Question: I upgraded an access 97 application to access 2010
When I create a new form, there's like a master design that I can apply on every forms with 1 click. This feature doesn't work on my old forms (Nothing change).

I tried to start with a blank database and import everything. Now the forms are a bit better looking cause the button are rounded and the font is better but I still can't change the labels background with the master design.
The color is like hard coded in the properties for every labels. I can select them all and change it but I will have to do it for every forms. Is there a way I can use a master design with my old forms?
Thank you.
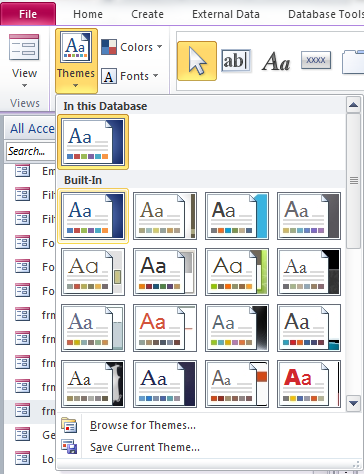
Answer: Theme fore colors are applied to labels using the following properties:
'''
ForeThemeColorIndex
ForeTint
ForeShade
'''
As near as I can tell, when you import a form from a different database where themes were not applied, the ForeThemeColorIndex value will be set to -1 for some controls. This basically tells Access that these controls have a color that's "hard coded" (though not in VBA).
I'm thinking the only way to fix this problem is to use VBA to open each form in design view, loop through all of the form's controls, and if the control is a label control (or any other control you're having trouble with), apply your theme colors using the correct theme-related properties. Once you've set the control to use theme colors, changing or applying themes should work without a hitch.
Here's a list of these properties. This is not necessarily comprehensive. I just pulled this using a basic loop looking at properties for a label control. These properties are the same for textbox controls. This list is with theme colors applied successfully to my label control named lblLastName:
'''
lblLastName: BackThemeColorIndex=1
lblLastName: BackTint=100
lblLastName: BackShade=100
lblLastName: BorderThemeColorIndex=0
lblLastName: BorderTint=50
lblLastName: BorderShade=100
lblLastName: ThemeFontIndex=1
lblLastName: ForeThemeColorIndex=0
lblLastName: ForeTint=75
lblLastName: ForeShade=100
lblLastName: GridlineThemeColorIndex=1
lblLastName: GridlineTint=100
lblLastName: GridlineShade=65
'''
Here's a link to some of Microsoft's Documentation on this:
<URL>